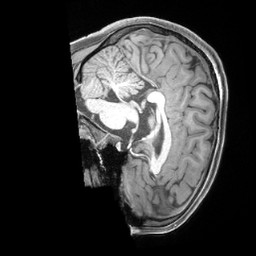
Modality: T1w
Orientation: sagittal
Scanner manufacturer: siemens
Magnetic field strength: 3 T
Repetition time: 2.4 s
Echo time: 0.00224 s